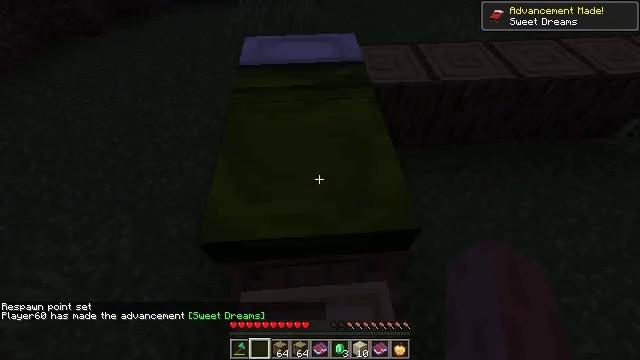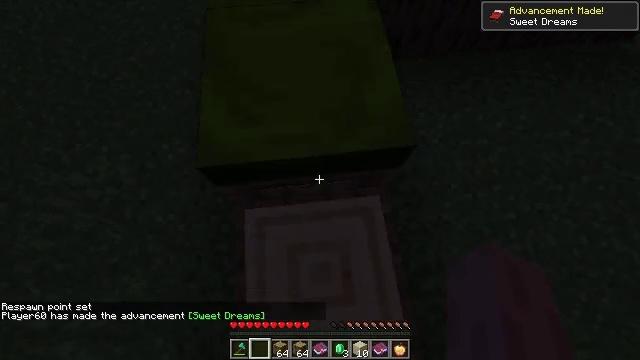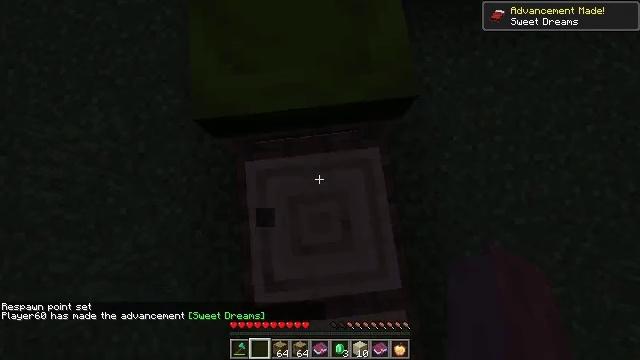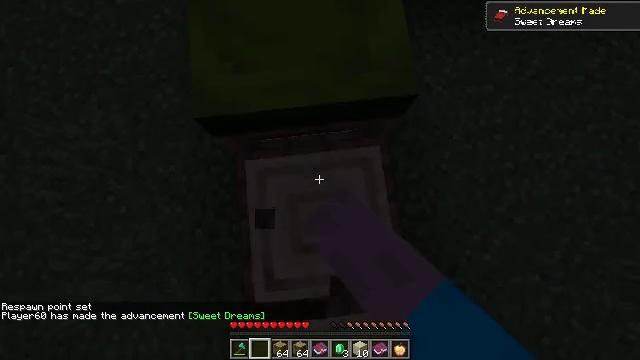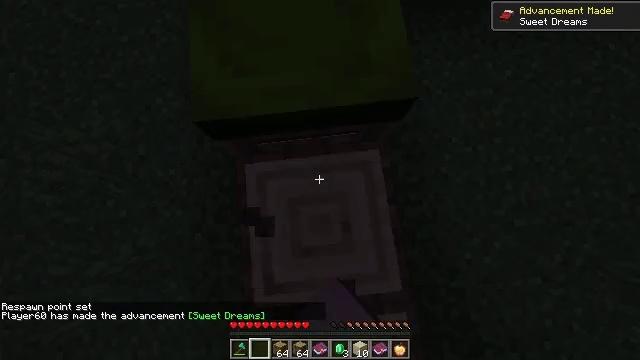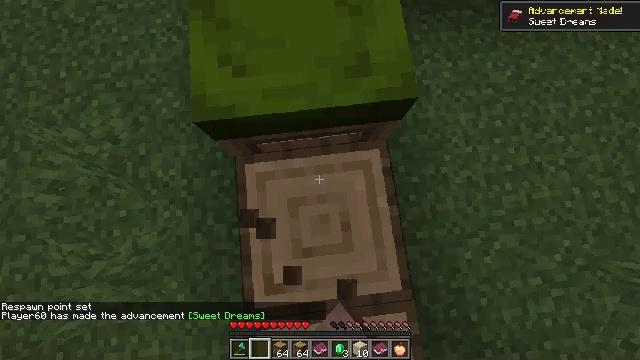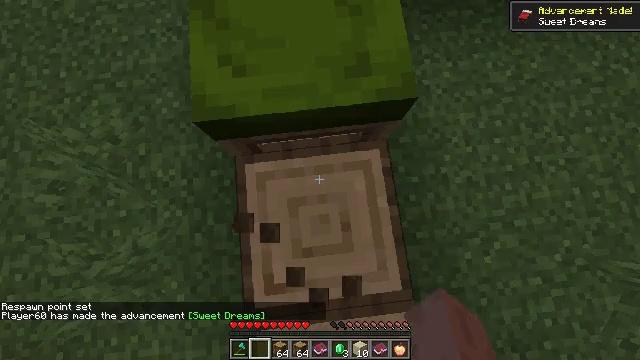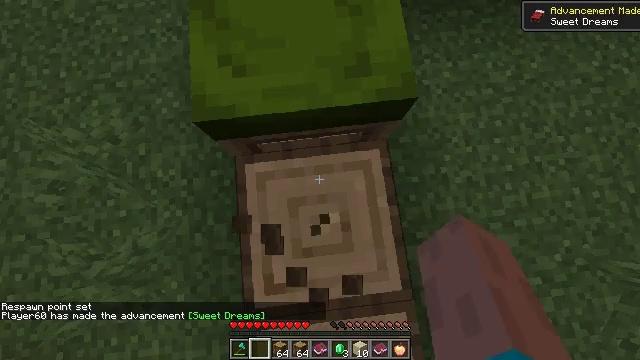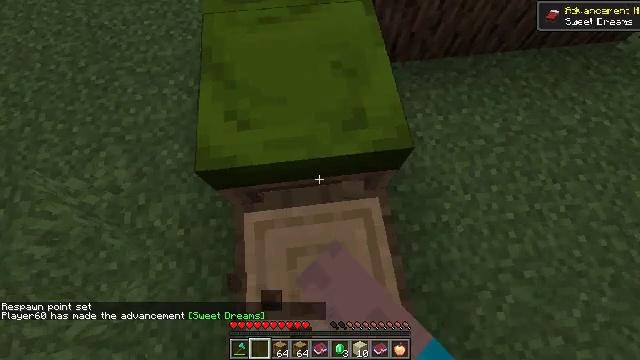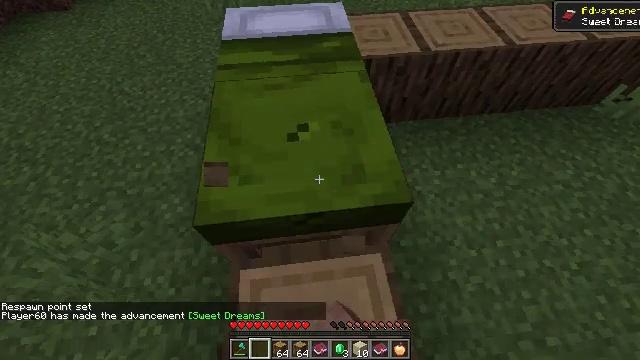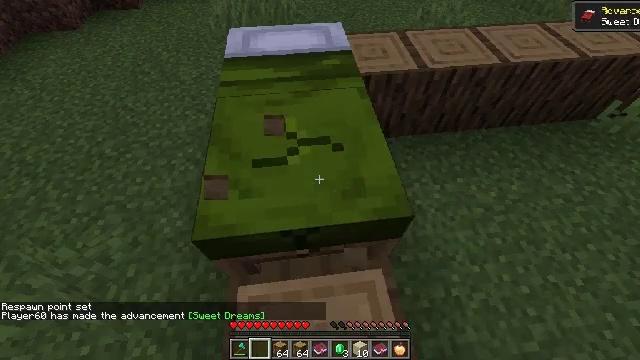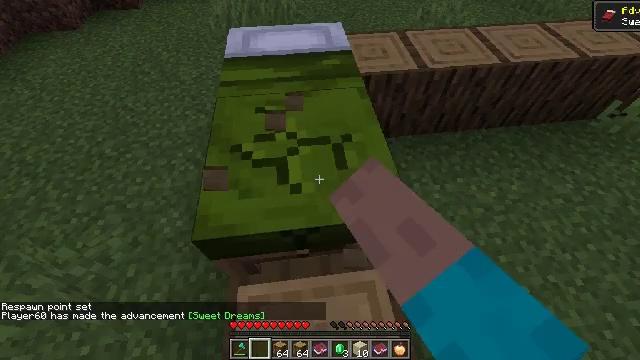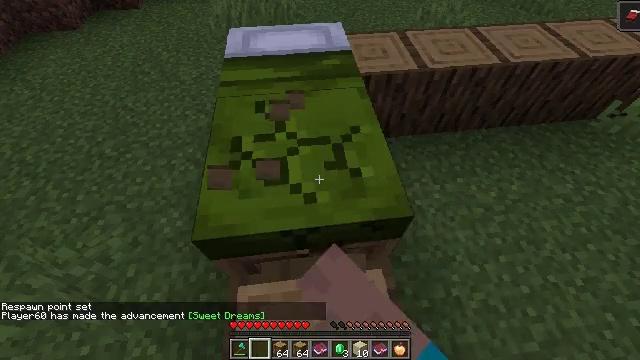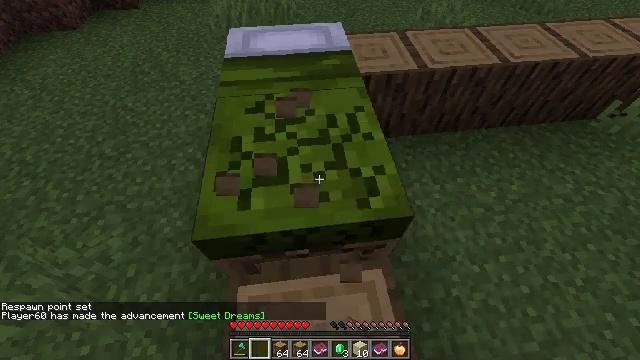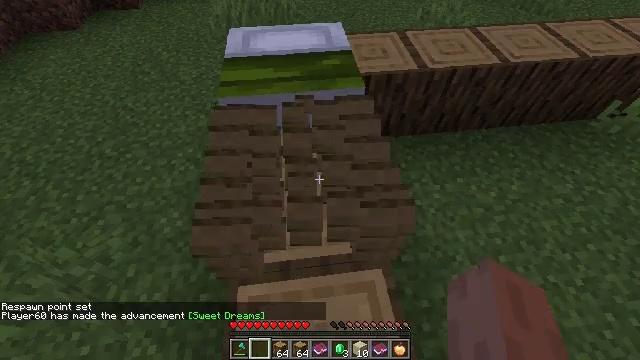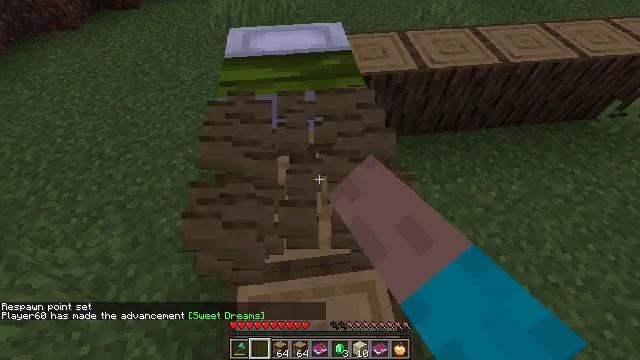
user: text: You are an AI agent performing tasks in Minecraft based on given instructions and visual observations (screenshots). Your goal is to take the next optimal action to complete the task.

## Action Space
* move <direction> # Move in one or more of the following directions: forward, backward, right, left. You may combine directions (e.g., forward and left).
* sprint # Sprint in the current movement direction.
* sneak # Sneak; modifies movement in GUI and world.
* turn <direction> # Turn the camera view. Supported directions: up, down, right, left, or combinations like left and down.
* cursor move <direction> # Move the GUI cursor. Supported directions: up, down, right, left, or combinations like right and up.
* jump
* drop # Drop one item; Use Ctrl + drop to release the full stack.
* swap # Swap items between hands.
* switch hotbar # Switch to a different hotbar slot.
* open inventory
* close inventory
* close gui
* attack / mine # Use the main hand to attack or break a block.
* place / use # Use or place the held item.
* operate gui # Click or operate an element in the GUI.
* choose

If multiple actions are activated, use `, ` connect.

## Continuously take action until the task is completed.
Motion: motion action
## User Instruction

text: Attack the green bed to collect it.
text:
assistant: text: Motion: turn right and down
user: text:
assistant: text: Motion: turn down, attack / mine
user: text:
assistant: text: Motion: attack / mine
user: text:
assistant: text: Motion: attack / mine
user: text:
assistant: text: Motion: attack / mine
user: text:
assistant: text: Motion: attack / mine
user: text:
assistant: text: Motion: attack / mine
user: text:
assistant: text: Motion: turn up, attack / mine
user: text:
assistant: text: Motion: turn up, attack / mine
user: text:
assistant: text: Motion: turn up, attack / mine
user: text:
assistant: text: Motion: attack / mine
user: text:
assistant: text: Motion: attack / mine
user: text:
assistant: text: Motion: attack / mine
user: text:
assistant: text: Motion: attack / mine
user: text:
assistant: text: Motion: attack / mine
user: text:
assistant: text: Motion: attack / mine
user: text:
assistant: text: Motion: attack / mine
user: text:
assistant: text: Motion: attack / mine
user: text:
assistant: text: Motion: attack / mine